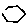
Label: hexagon